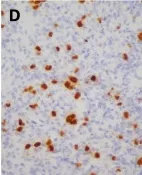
Case Pathology. , strongly positive for PAX5 . J X400).
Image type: pathology (immunostaining)